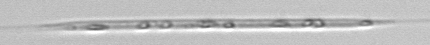
Label: Rhizosolenia